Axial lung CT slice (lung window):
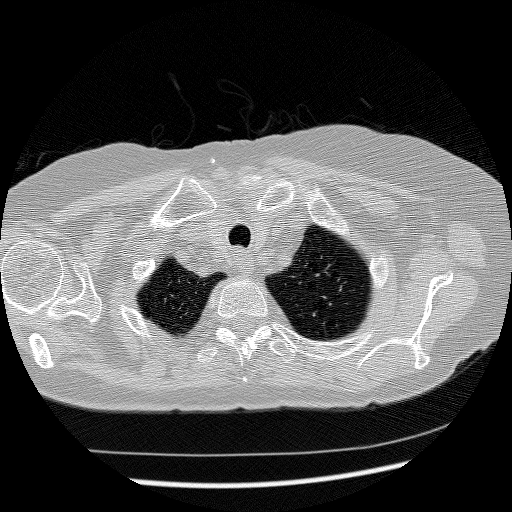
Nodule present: no